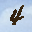
Label: 4